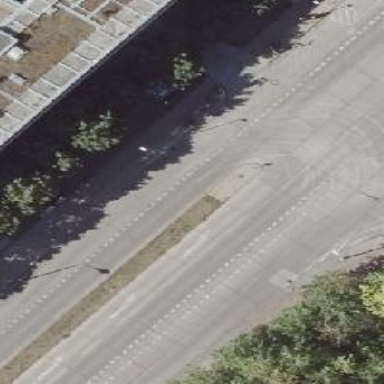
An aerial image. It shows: Unmarked crossing with pedestrian island.